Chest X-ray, PA view. Patient: 17 years old, sex F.
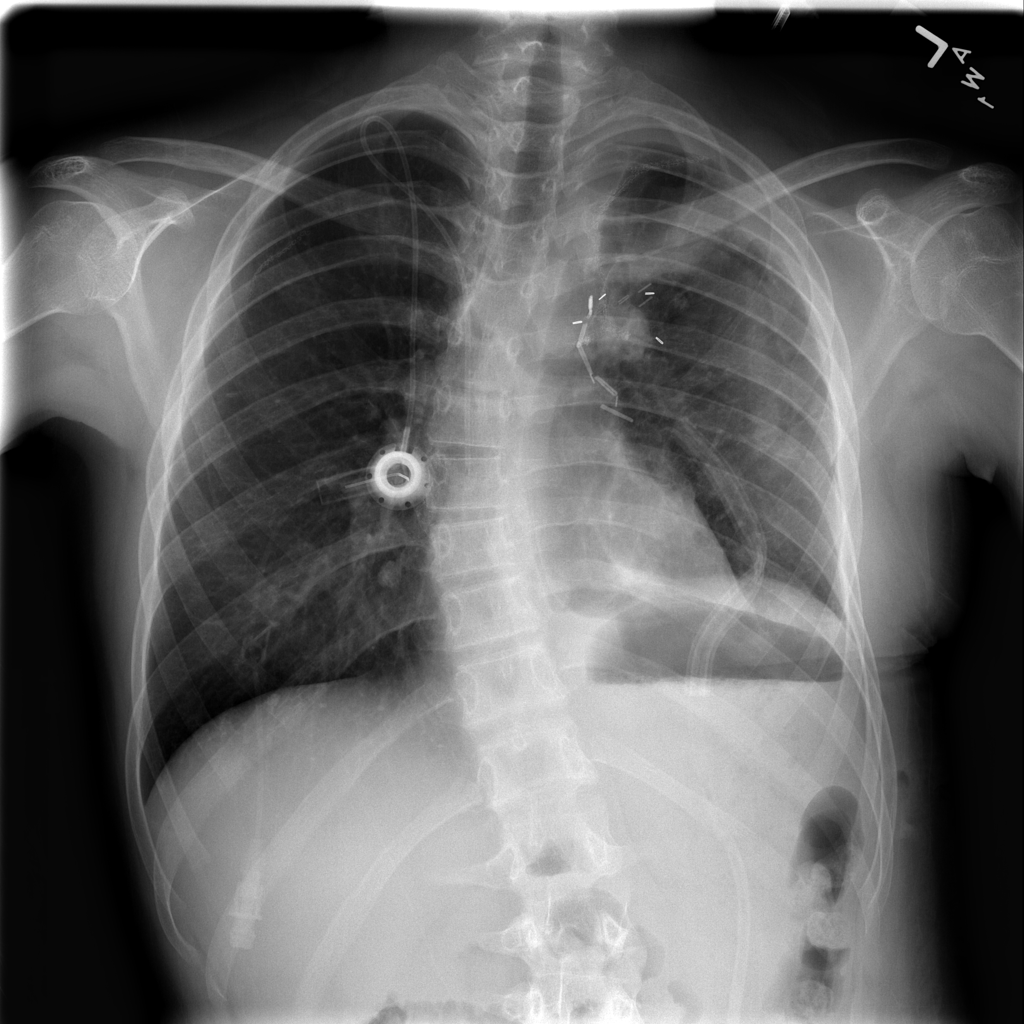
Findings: Pleural_Thickening, Pneumothorax